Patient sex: M
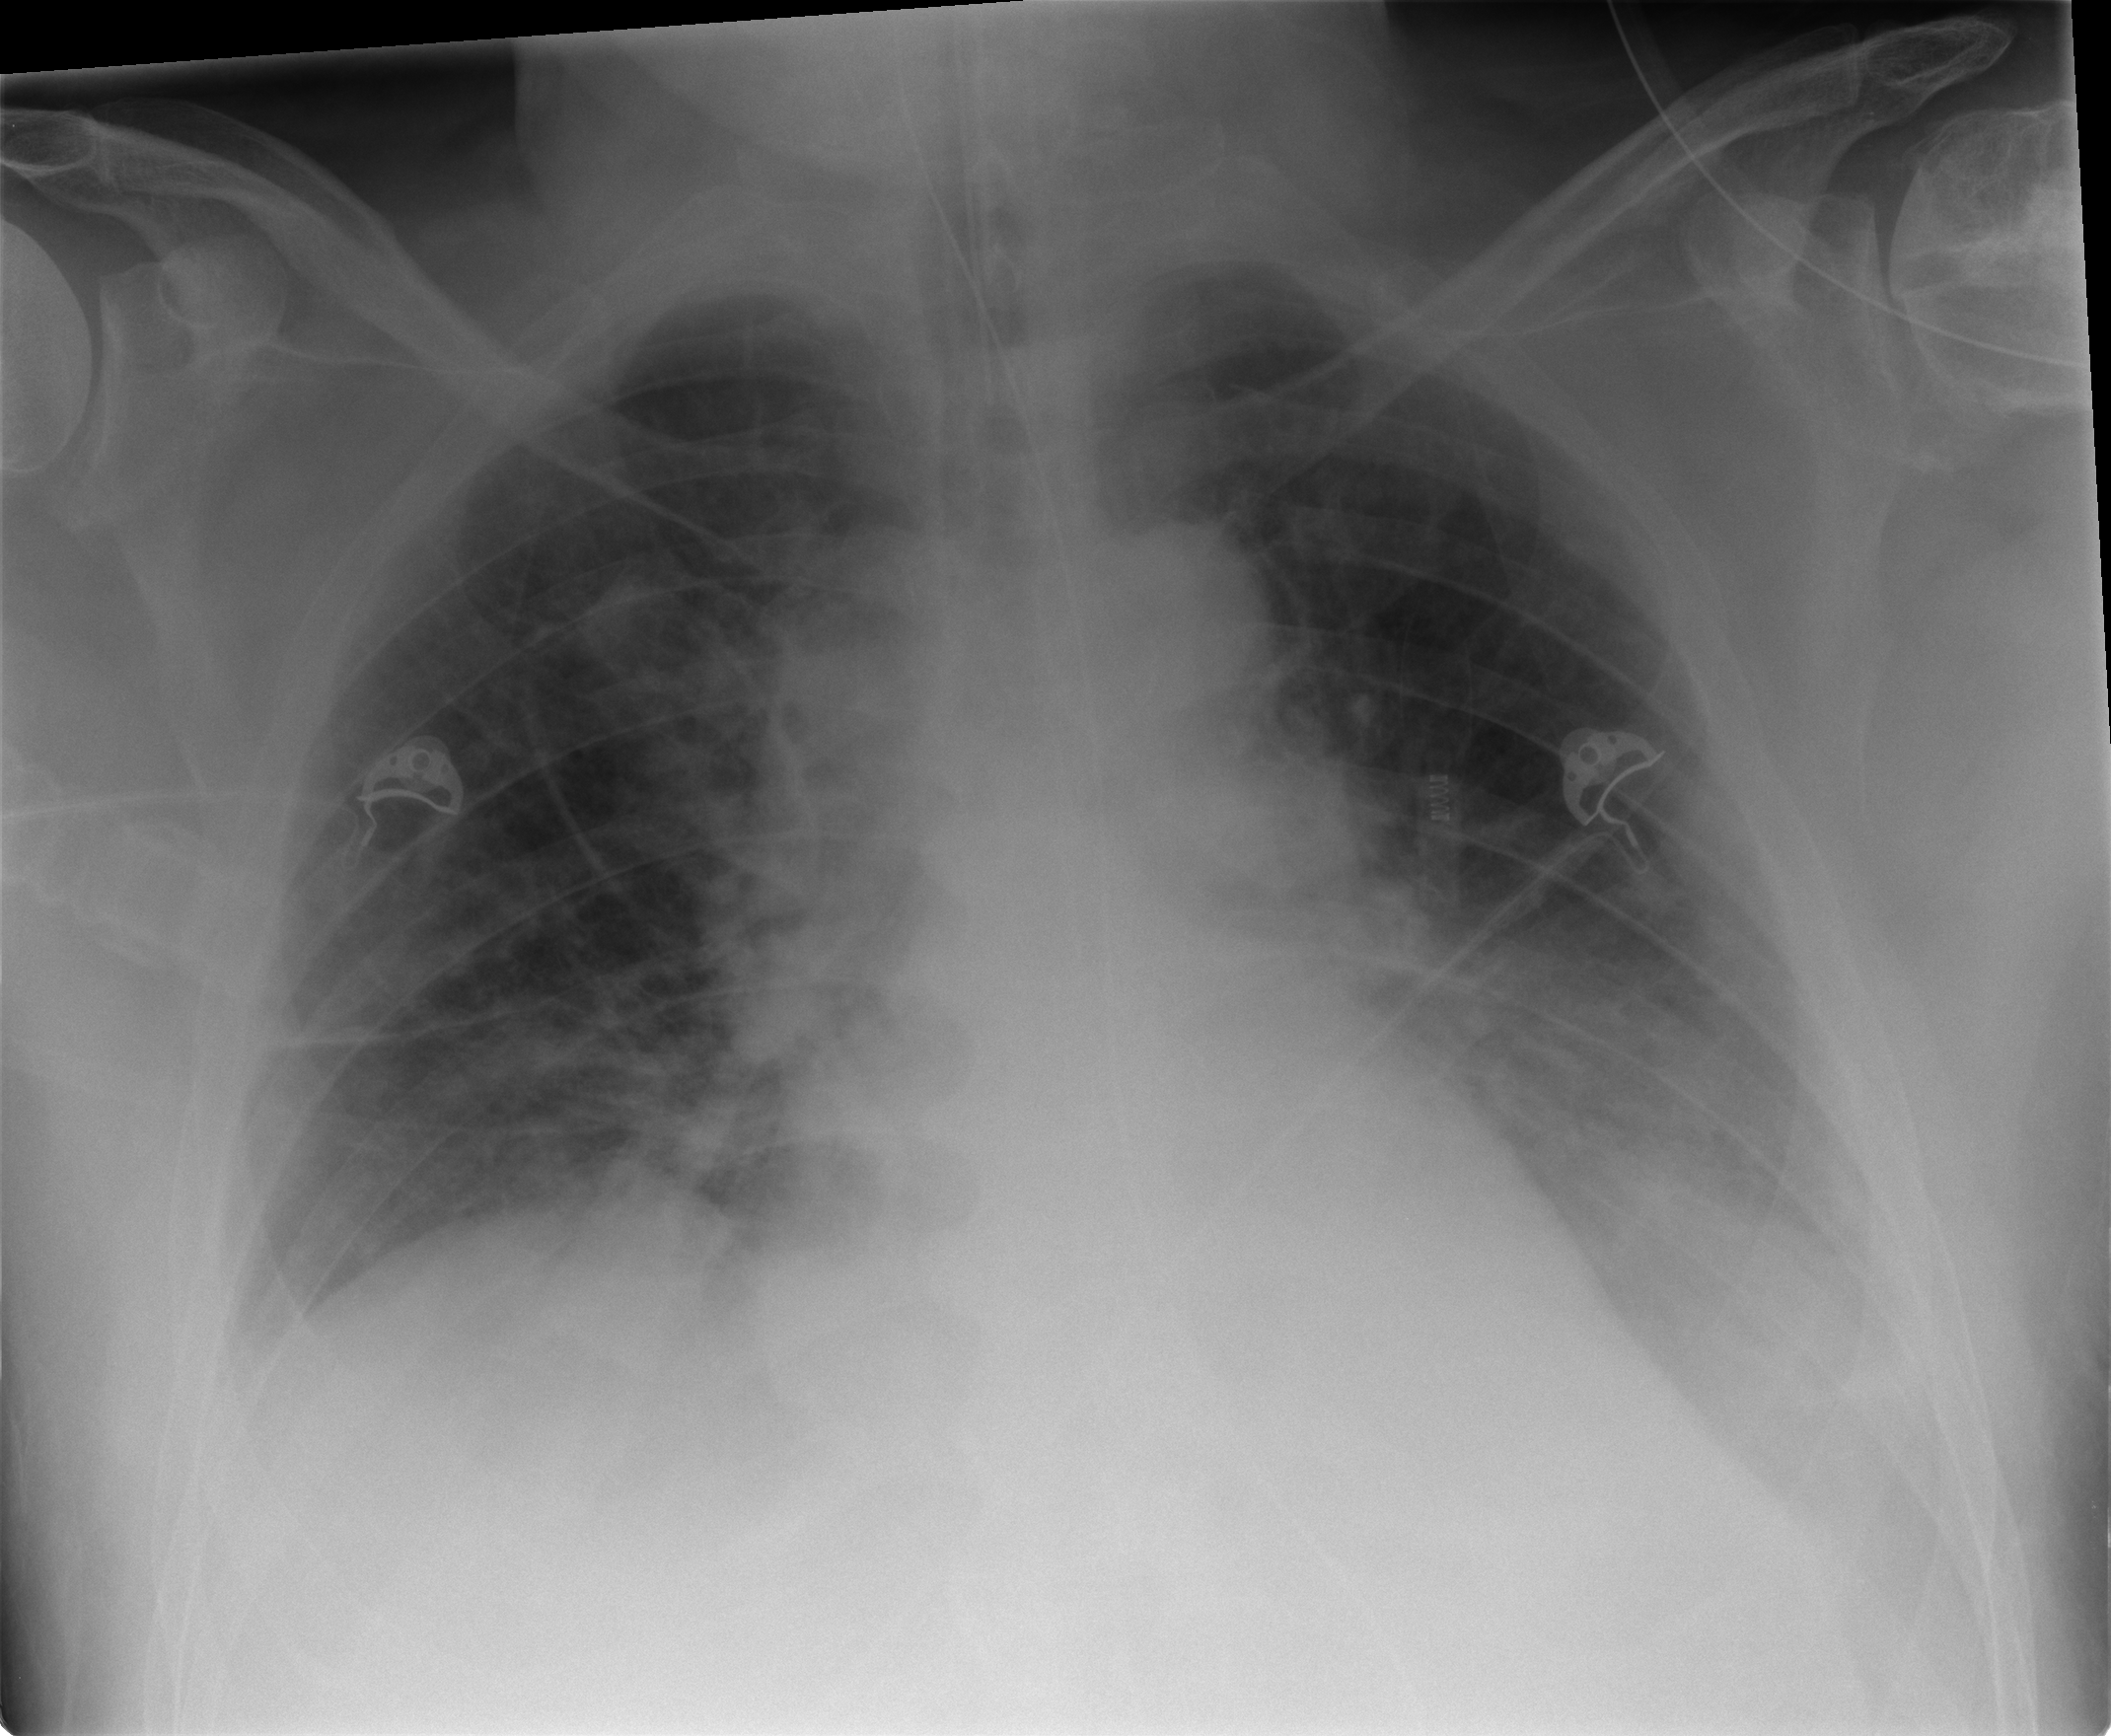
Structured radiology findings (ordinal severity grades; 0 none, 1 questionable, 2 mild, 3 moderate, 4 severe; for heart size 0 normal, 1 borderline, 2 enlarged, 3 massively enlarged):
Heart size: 1
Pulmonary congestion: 3
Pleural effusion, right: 0
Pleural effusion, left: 1
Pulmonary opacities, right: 2
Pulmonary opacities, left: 2
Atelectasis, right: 2
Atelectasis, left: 2